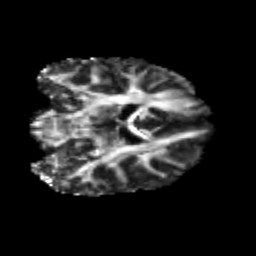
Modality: FA
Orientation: coronal
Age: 22
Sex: male
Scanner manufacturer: siemens
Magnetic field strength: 3 T
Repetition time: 3.5 s
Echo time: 0.113 s